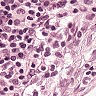
Metastatic tissue present: no